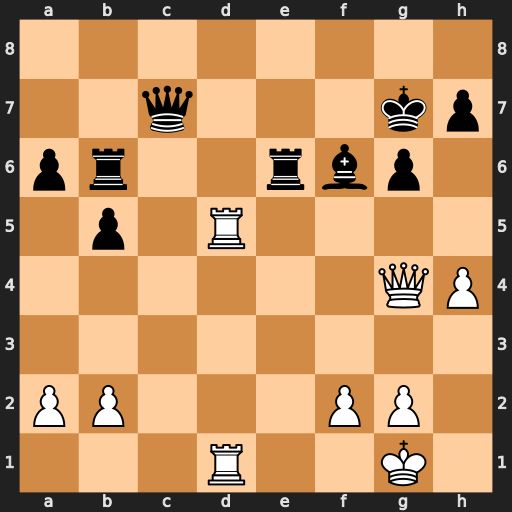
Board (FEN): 8/2q3kp/pr2rbp1/1p1R4/6QP/8/PP3PP1/3R2K1
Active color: w
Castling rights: -
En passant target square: -
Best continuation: Rd7+ Qxd7 Rxd7+